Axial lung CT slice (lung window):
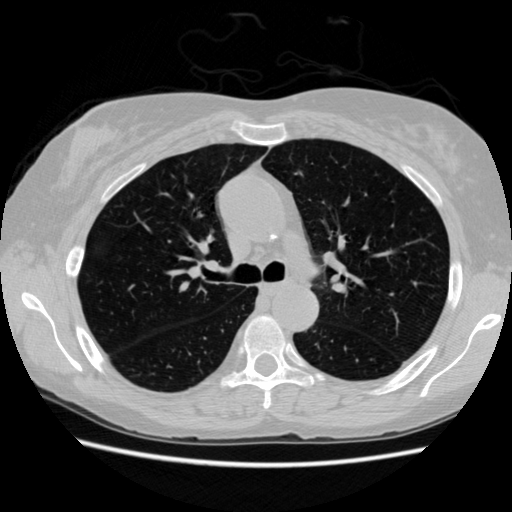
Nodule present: no